Here is the envelope spectrum of one vibration snapshot from a rolling-element bearing, with each characteristic fault-frequency family marked on the frequency axis. Classify the bearing condition as one of: normal, inner_race, outer_race, ball.
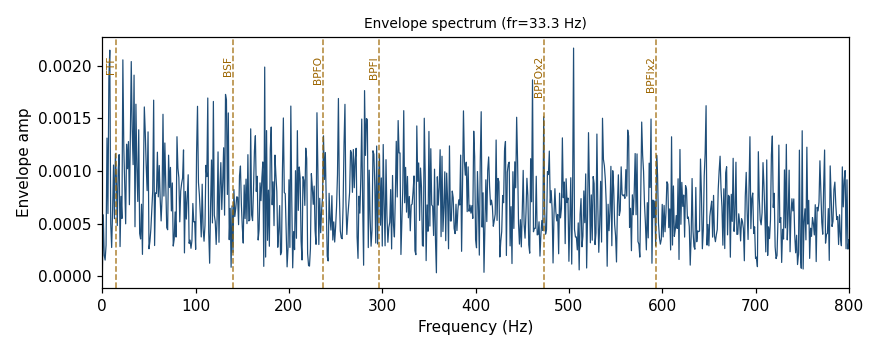
Answer: normal